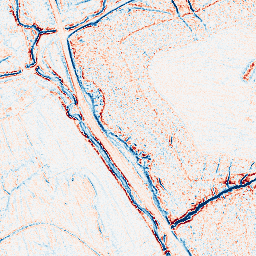
Category: edge_preserving
Decomposition family: anisotropic_diffusion
Decomposition parameters: iterations: 5
kappa: 100
gamma: 0.15
Upsampling method: bspline
Upsampling parameters: scale: 4
Upsampling scale: 4